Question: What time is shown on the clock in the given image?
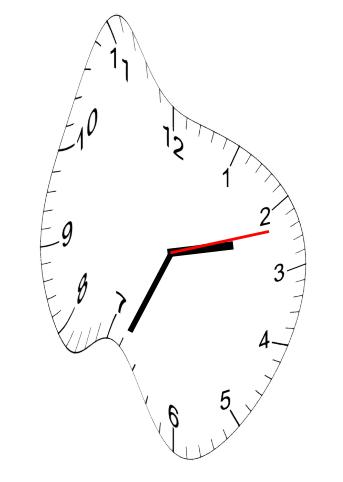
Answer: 02:34:12